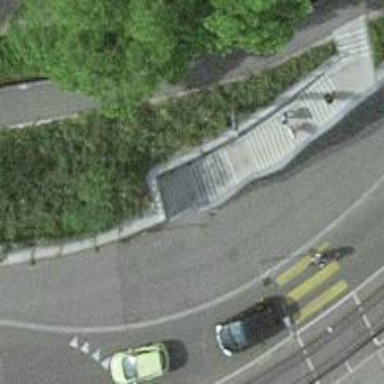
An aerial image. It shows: Concrete steps.